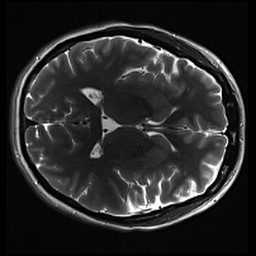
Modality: inplaneT2
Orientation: axial